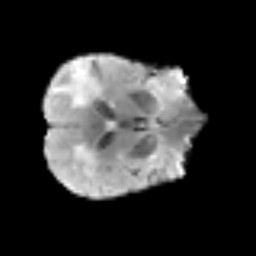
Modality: T2w
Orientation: axial
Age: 78
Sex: male
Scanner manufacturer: siemens
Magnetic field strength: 3 T
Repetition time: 3.2 s
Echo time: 0.081 s